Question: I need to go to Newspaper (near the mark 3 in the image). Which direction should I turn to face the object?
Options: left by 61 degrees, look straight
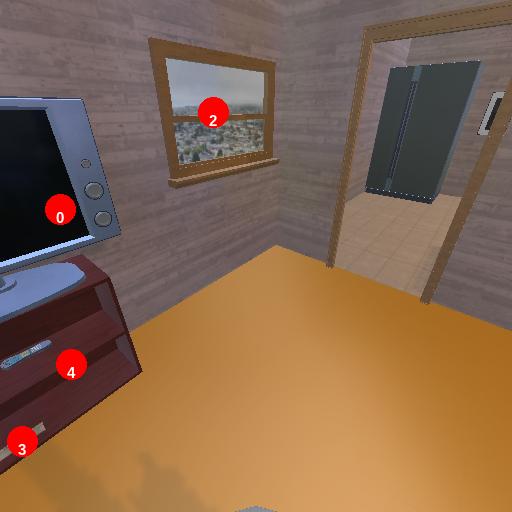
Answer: left by 61 degrees